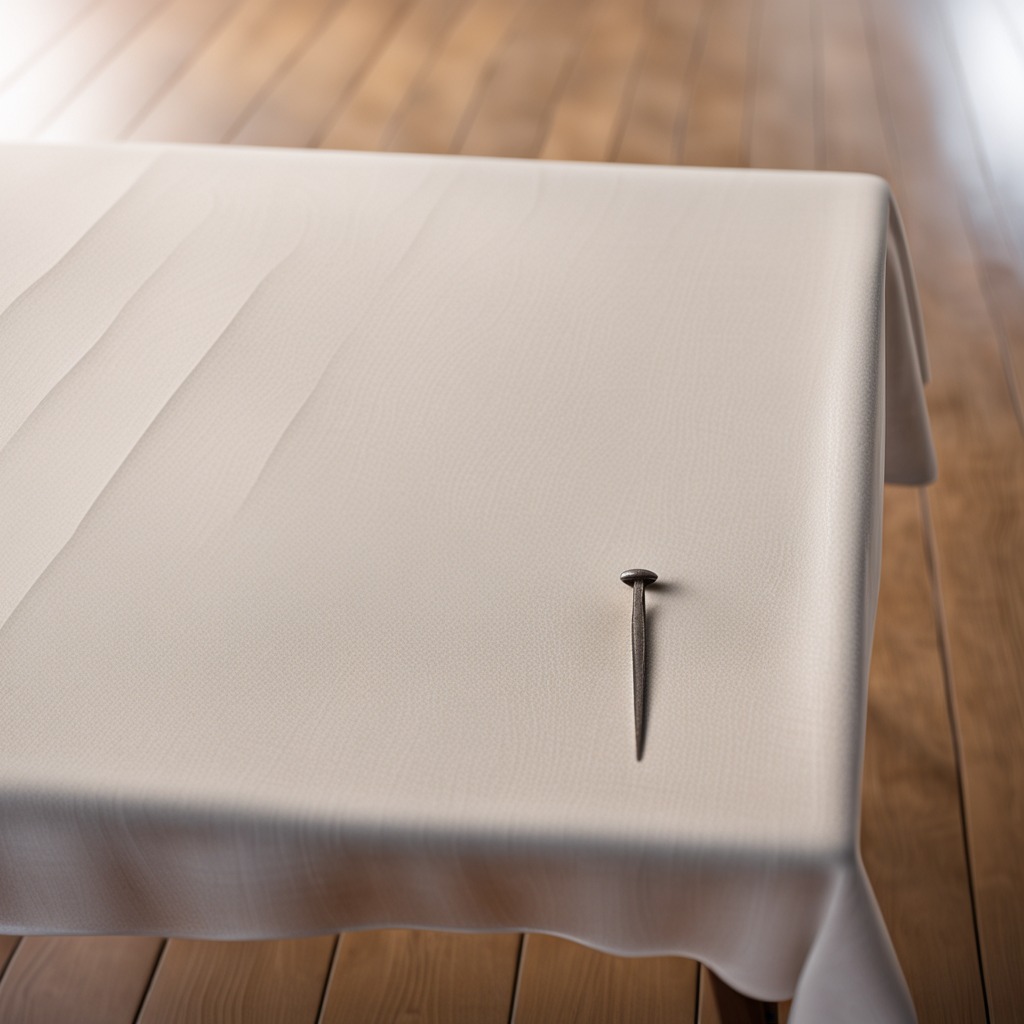
A nail is lying on the wooden table in the outdoor workshop.